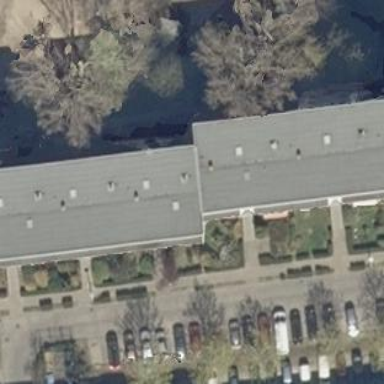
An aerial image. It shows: Flat-roofed apartment building.